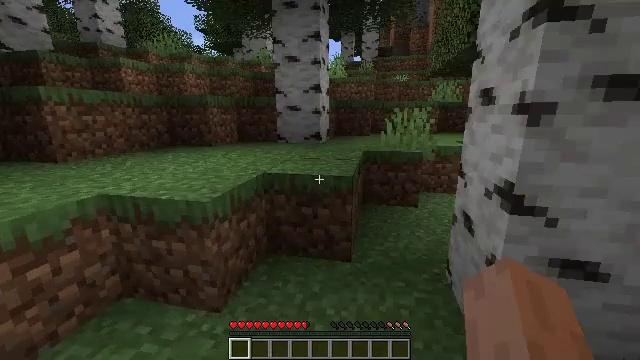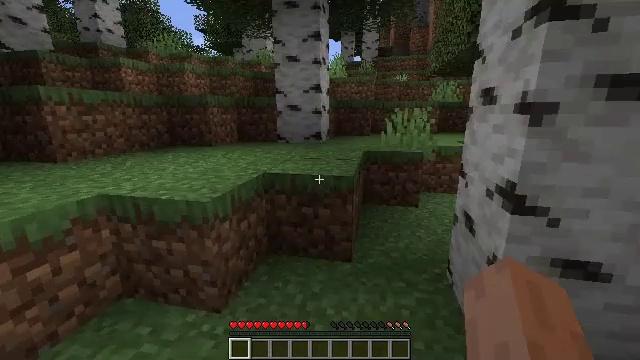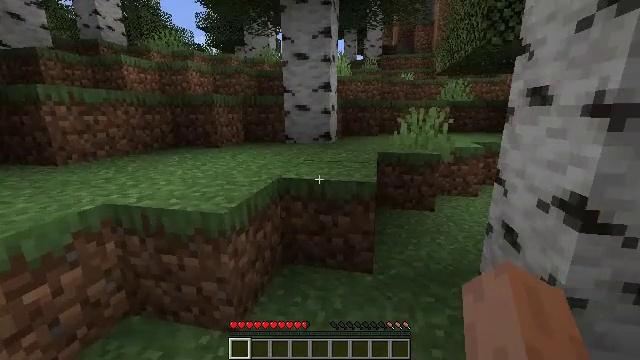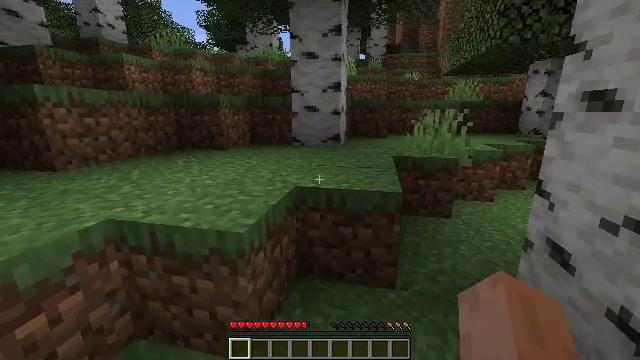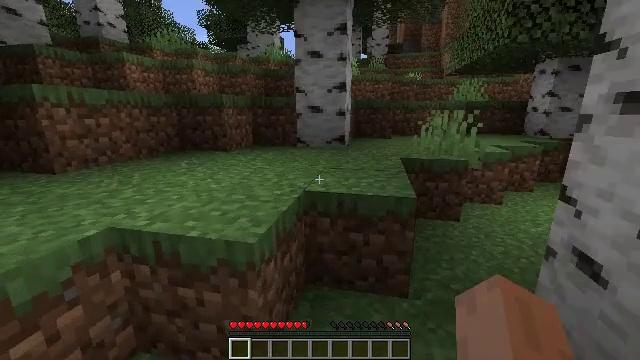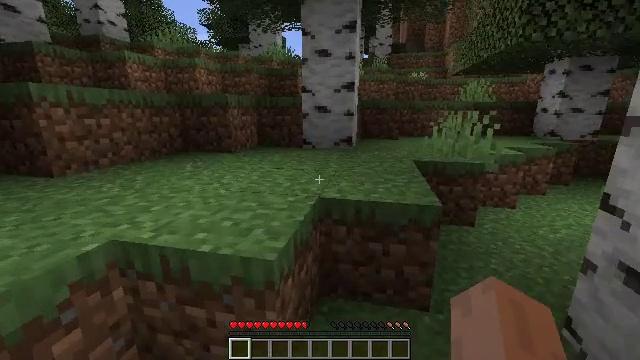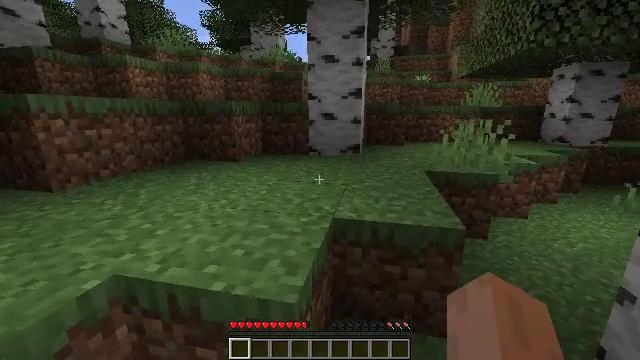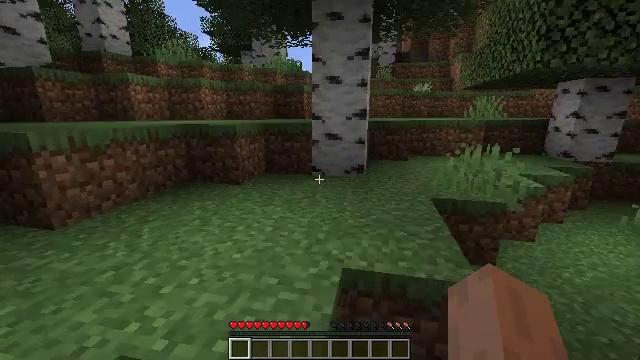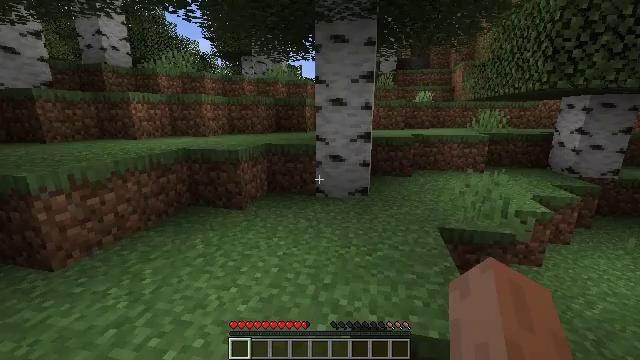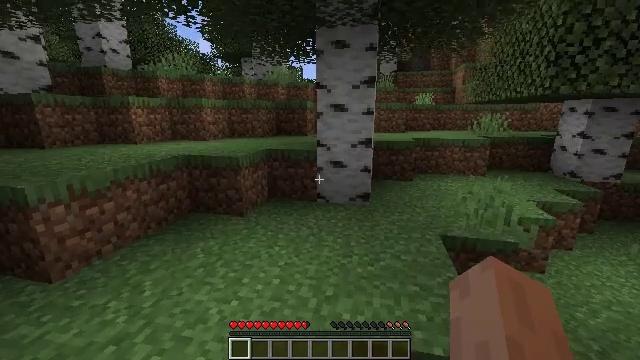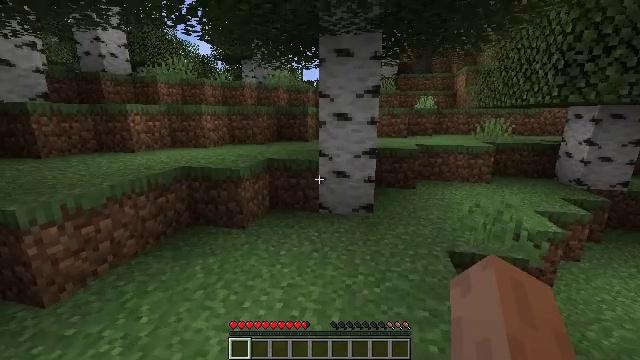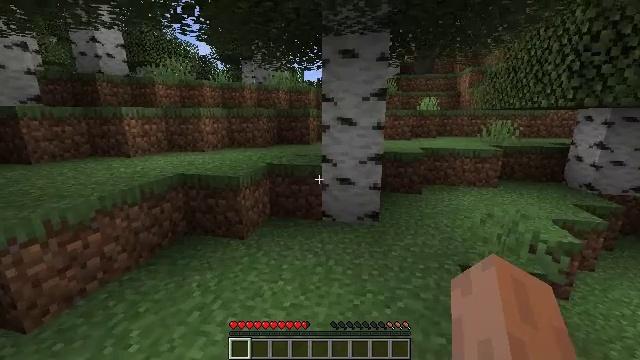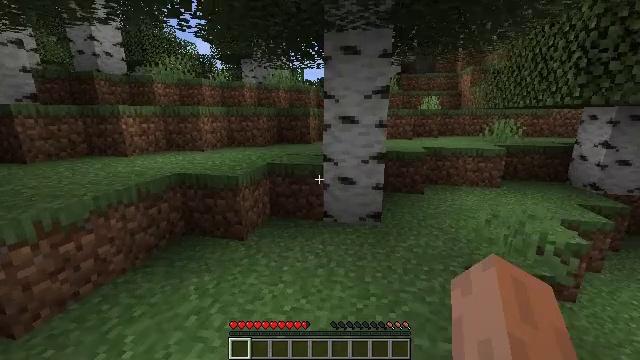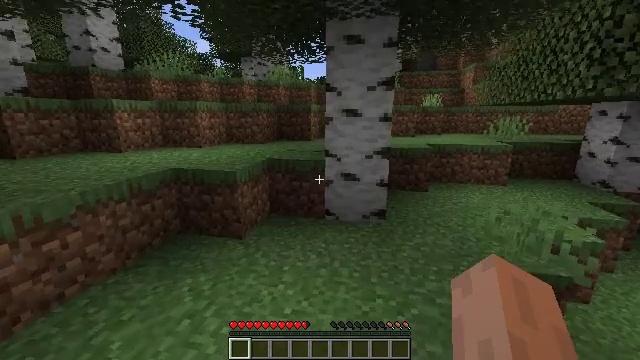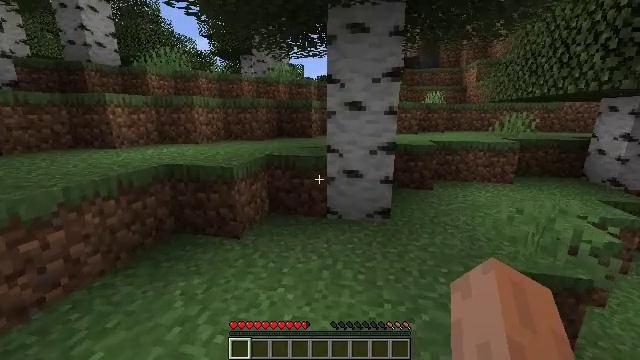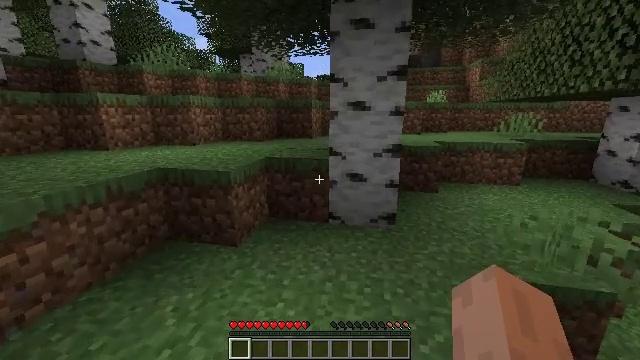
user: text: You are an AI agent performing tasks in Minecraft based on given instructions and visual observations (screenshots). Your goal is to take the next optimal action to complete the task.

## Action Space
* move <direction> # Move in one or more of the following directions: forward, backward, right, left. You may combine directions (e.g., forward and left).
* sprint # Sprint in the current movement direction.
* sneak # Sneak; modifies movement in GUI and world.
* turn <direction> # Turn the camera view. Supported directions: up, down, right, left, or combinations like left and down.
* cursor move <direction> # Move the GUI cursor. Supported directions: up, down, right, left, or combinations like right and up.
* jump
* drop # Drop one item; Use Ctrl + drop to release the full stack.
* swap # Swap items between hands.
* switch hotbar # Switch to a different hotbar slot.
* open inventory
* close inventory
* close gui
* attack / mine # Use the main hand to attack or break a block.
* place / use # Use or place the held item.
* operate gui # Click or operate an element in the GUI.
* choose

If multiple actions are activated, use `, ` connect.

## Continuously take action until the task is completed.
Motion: motion action
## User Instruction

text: Break the peony to collect it.
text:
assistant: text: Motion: move forward and move left
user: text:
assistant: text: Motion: move forward and move left
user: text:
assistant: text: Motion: move forward and move left
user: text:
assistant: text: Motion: move forward and move left
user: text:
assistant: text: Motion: move forward and move left
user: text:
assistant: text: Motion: move forward, jump
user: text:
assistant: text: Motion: move forward, jump
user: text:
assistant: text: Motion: move forward, jump
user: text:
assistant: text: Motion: move forward, jump
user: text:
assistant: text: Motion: move forward, jump
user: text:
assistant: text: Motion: move forward
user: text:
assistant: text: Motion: move forward
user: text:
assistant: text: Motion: move forward
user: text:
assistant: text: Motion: move forward
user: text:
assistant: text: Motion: move forward
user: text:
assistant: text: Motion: move forward
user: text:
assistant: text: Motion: move forward and move left
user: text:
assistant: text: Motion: move forward and move left
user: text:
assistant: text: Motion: move forward and move left
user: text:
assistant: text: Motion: move forward and move left
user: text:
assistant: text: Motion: move forward and move left
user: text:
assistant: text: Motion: move forward and move left
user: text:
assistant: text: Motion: move forward and move left
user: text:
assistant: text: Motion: move forward and move left
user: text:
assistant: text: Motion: move forward and move left
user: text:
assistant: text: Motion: move forward and move left
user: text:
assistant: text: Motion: move forward and move left, jump
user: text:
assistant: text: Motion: move forward and move left, jump
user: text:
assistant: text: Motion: move forward and move left, jump
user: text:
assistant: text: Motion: move forward and move left, jump